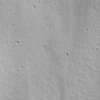
Label: not_dusty